Question: I am having some kind of problem with my css and I am really frustrated over this ?
'''
<div id="nav">
<ul>
<li><a href="#">Home</a>
<ul>
<li><a href="#">More</a></li>
<li><a href="#">Hawa</a></li>
</ul>
</li>
<li><a href="#">Resume</a></li>
<li><a href="#">Contact</a></li>
</ul>
</div>
'''
'''
#nav {background: #008080;position:relative;}
#nav ul {list-style:none;display:flex;position:relative;}
#nav ul li {width: 50px;display:inline-table;padding: 10px 20px;position:relative;}
#nav ul li:hover {background:#333;}
#nav ul li:hover > ul {display: block;position:absolute;margin-left:0px;width:100%;}
#nav ul li a{text-decoration:none;font-family:Verdana;color:#fff;}
#nav ul ul {display:none;}
#nav ul ul li {background: #008080;}
'''
My problem is :
-
Can anyone help me out ?

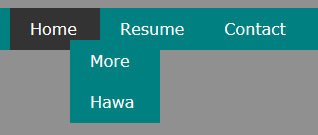
Answer: Try this one, there was a "padding" on your submenu list
'''
#nav ul li:hover > ul {
display: block;
position:absolute;
left:0px;
width:100%;
padding-left:0px;
}
'''